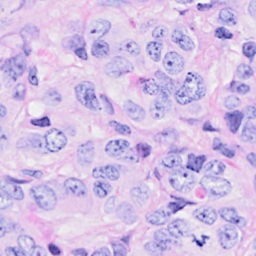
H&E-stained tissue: Breast